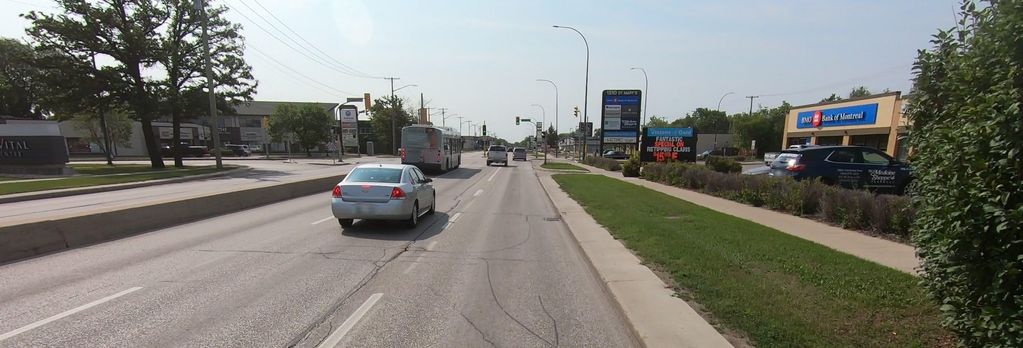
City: winnipeg